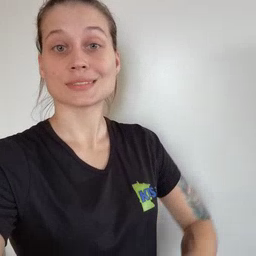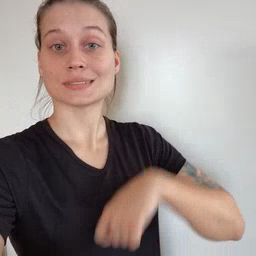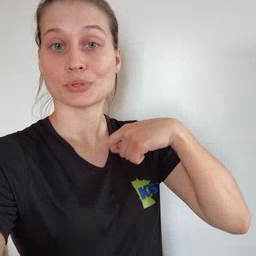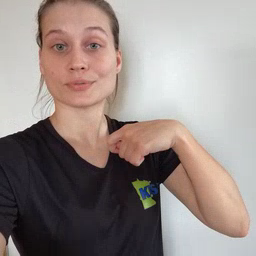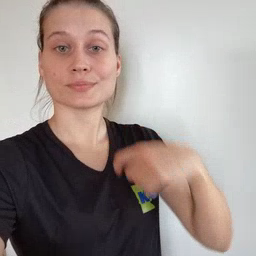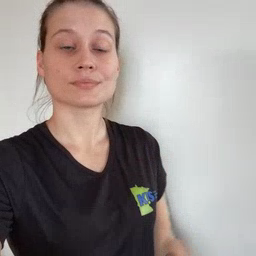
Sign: zipper